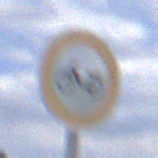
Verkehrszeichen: VerbotMofas
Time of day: Midday
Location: Outdoor (Nature)
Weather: PartlyCloudy
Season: NotSpecified
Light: Natural